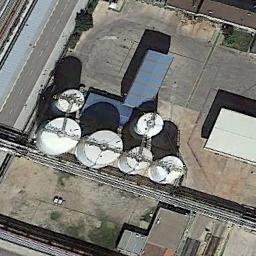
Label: storage_tank